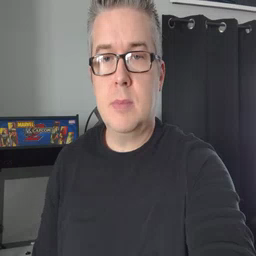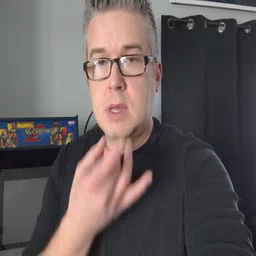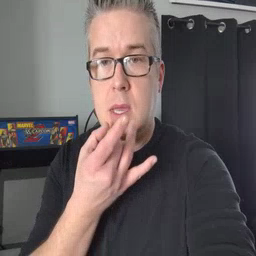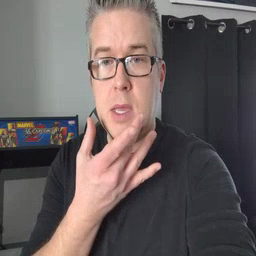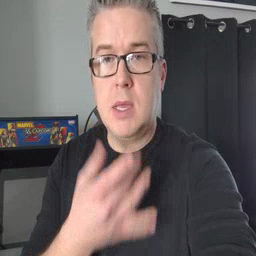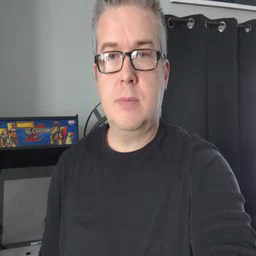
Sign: snack